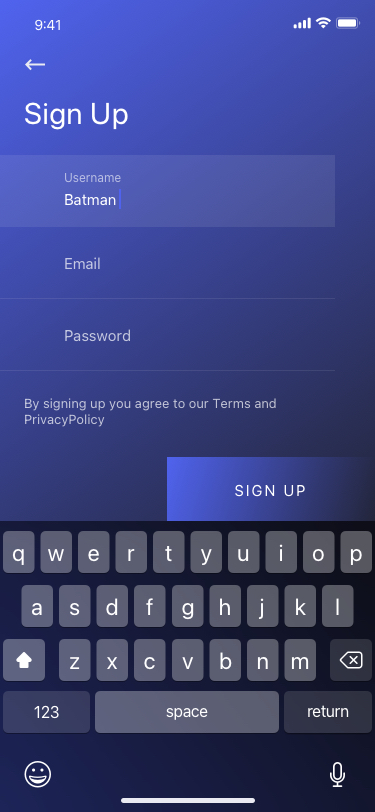
Text in this UI design:
By signing up you agree to our Terms and PrivacyPolicy